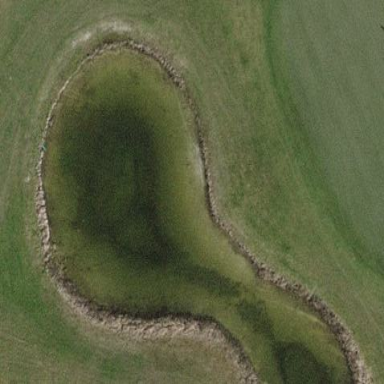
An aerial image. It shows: Picturesque scene of golf course with lateral water hazard.